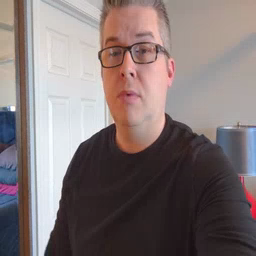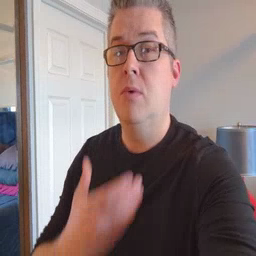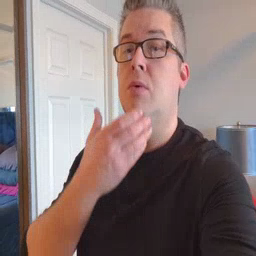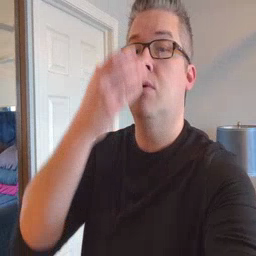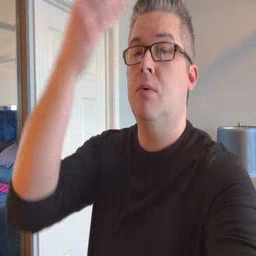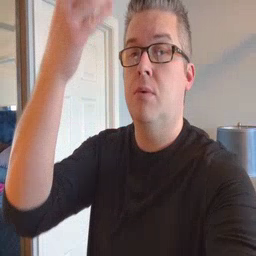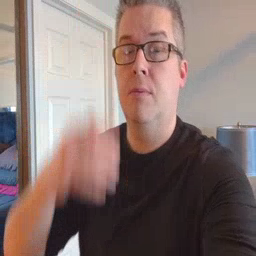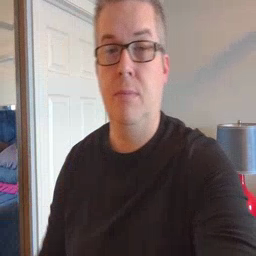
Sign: giraffe